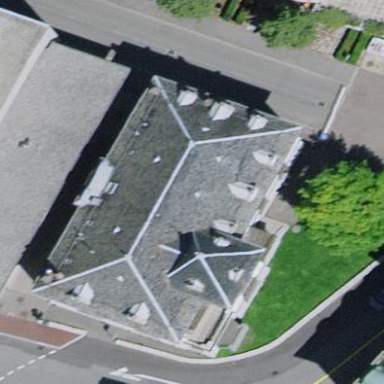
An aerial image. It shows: Government building.